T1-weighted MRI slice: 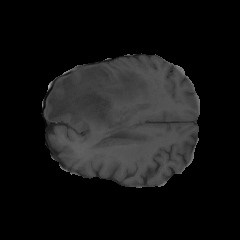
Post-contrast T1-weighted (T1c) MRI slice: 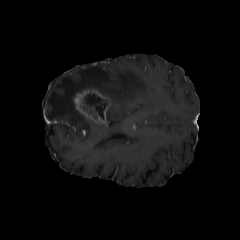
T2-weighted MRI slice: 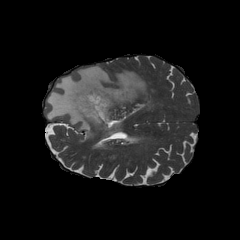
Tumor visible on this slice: yes